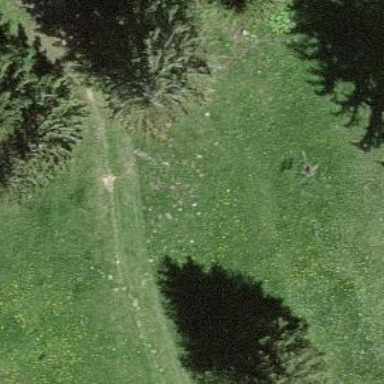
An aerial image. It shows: Path.